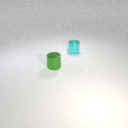
small green metal cylinder in front of small cyan metal cylinder